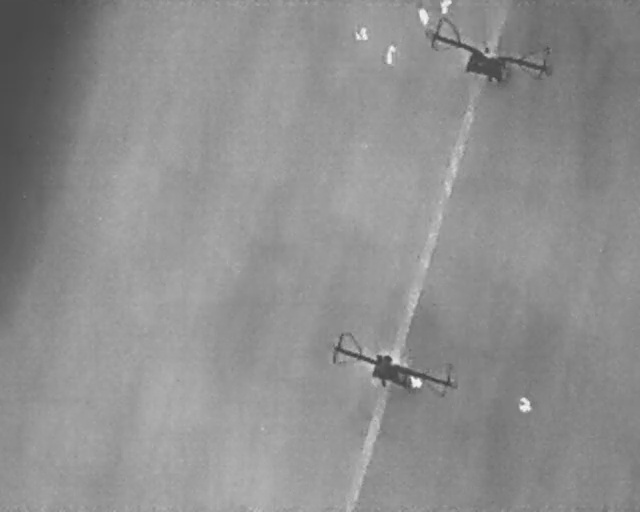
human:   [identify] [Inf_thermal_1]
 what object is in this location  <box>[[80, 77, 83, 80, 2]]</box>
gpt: <ref>1 medium person at the bottom right</ref>